RGB frame:
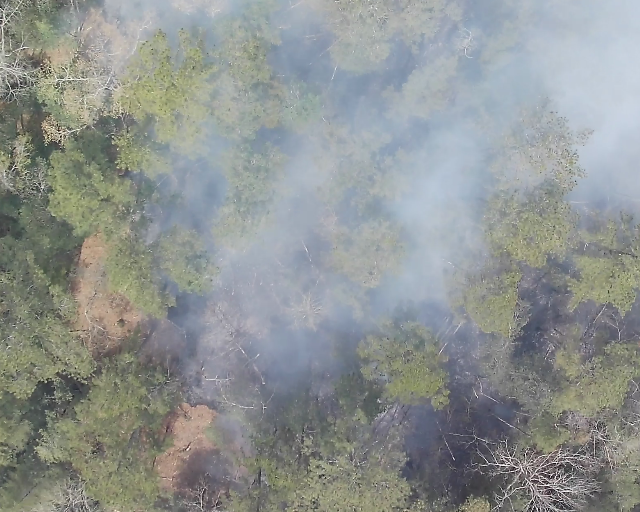
Thermal frame:
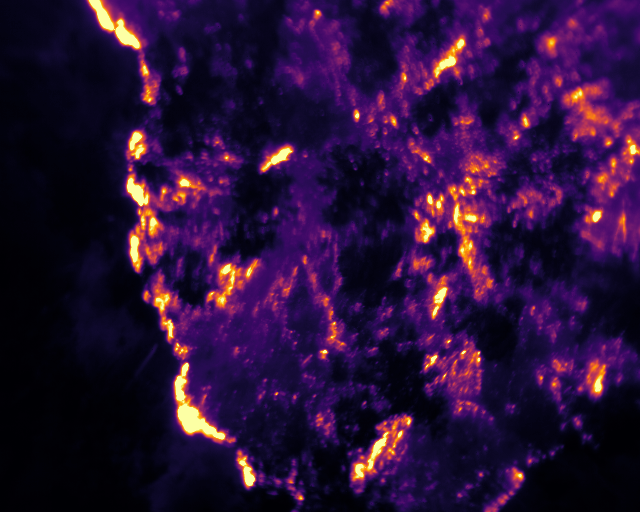
Captured: 2026-02-26 03:09:11
Pixels at or above 80 °C: 25550 (fraction of frame: 0.07797)